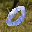
Label: 0